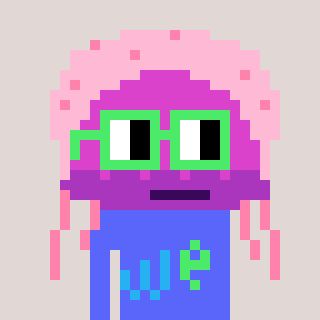
a pixel art character with square light green glasses, a jellyfish-shaped head and a purple-colored body on a warm background